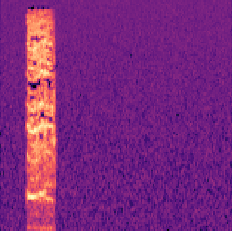
Sound class: Pig